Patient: sex M, age 29
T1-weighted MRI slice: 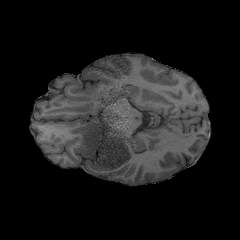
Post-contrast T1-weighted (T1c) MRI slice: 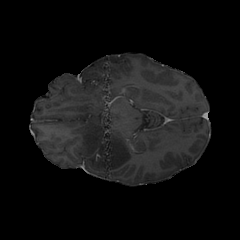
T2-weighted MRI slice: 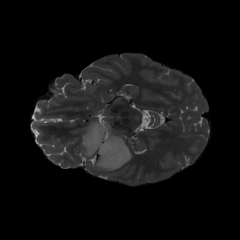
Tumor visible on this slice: yes
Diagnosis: Astrocytoma, IDH-mutant
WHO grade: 2